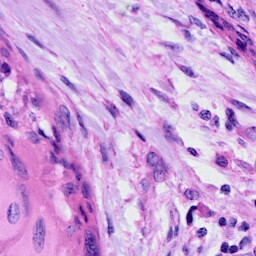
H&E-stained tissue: Cervix